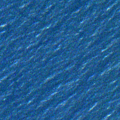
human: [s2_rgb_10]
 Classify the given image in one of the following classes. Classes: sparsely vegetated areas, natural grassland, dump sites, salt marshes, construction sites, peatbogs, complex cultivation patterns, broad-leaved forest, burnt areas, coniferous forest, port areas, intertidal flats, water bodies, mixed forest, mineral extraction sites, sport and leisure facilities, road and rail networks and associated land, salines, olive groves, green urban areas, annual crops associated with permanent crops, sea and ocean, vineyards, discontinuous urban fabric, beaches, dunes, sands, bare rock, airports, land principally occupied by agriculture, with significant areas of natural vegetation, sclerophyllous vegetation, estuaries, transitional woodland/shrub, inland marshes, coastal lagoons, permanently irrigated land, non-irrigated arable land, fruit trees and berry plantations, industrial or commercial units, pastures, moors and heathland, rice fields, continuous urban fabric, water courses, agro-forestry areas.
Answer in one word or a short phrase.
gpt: sea and ocean